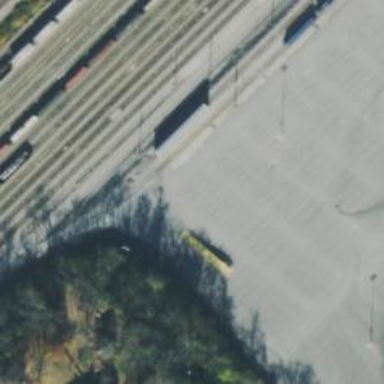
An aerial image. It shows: Railway yard in service.